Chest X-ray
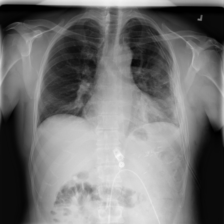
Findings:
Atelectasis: negative
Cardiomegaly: negative
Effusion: negative
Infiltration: positive
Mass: negative
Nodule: negative
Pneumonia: negative
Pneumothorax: negative
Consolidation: negative
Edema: negative
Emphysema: negative
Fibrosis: negative
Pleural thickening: negative
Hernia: negative